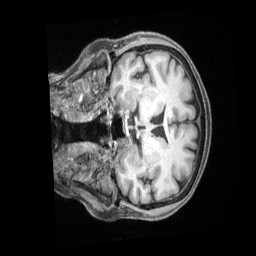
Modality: T1w
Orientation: coronal
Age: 71
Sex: female
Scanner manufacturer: siemens
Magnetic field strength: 3 T
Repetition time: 2.5 s
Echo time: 0.00222 s